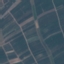
Label: PermanentCrop